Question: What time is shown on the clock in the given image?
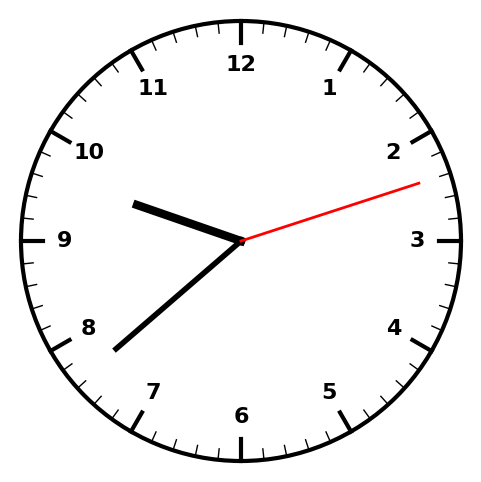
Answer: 09:38:12